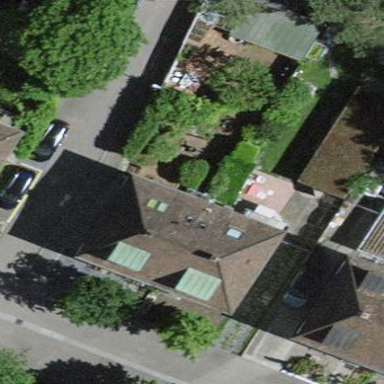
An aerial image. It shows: Semi-detached house.